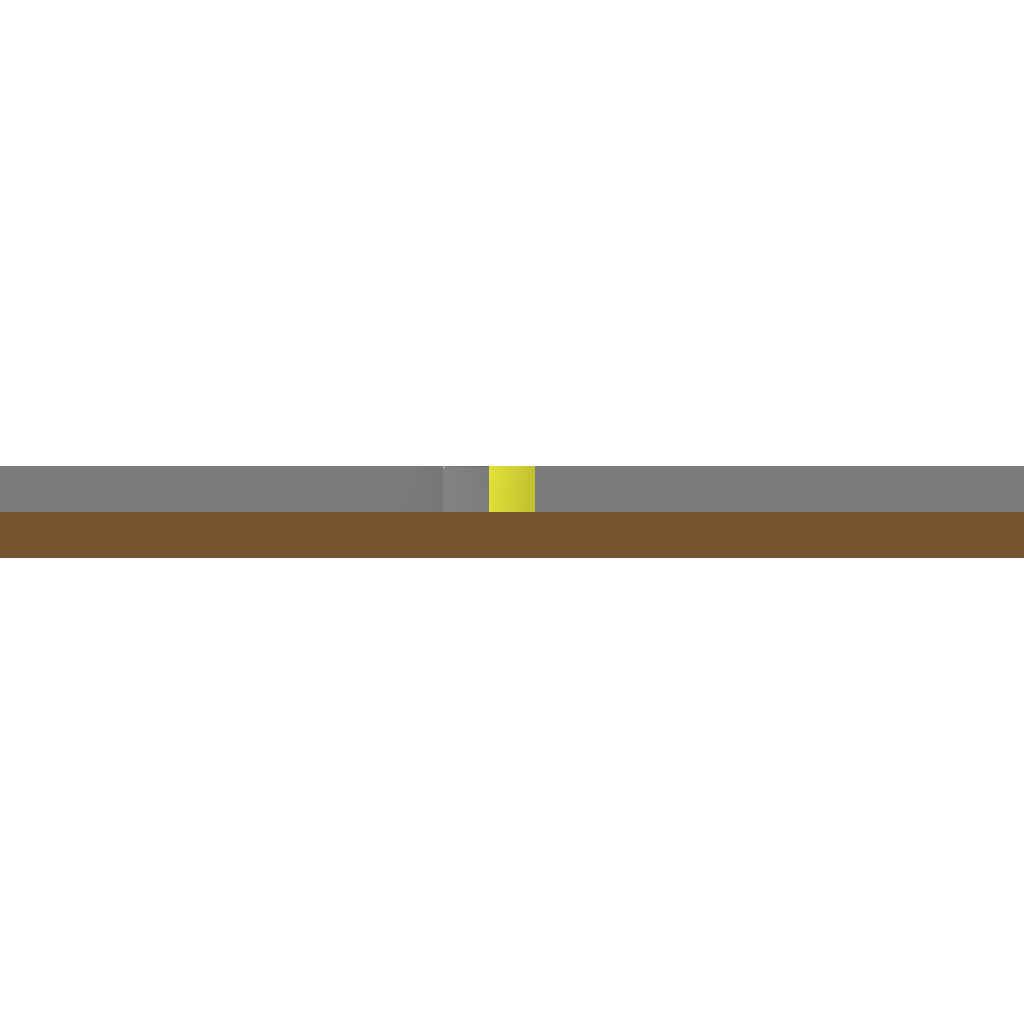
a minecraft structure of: Gold Well bad low quality